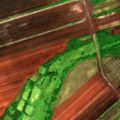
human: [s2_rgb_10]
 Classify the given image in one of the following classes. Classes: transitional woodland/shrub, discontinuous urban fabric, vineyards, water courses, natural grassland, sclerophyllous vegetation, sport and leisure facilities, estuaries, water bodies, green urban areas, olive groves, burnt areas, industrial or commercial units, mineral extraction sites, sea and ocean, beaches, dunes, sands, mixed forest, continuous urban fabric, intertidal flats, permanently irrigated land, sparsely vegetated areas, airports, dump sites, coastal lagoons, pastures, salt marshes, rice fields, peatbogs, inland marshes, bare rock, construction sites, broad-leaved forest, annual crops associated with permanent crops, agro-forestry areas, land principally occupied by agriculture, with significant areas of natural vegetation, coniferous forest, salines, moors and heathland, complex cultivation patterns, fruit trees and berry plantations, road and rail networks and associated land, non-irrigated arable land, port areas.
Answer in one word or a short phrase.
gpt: land principally occupied by agriculture, with significant areas of natural vegetation, mixed forest, transitional woodland/shrub, peatbogs